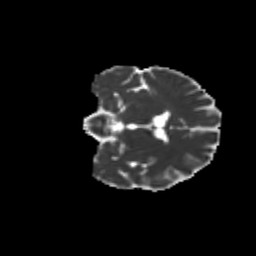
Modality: MD
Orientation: coronal
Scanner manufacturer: siemens
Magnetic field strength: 3 T
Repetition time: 9.2 s
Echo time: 0.084 s